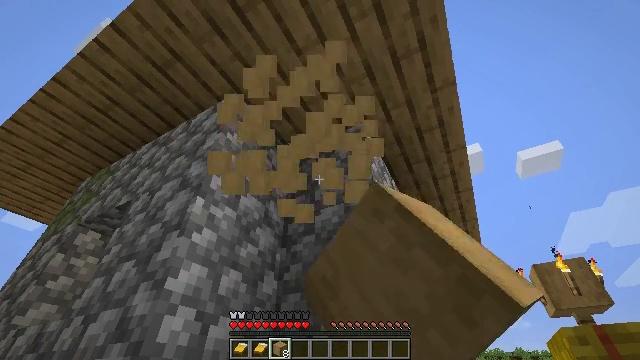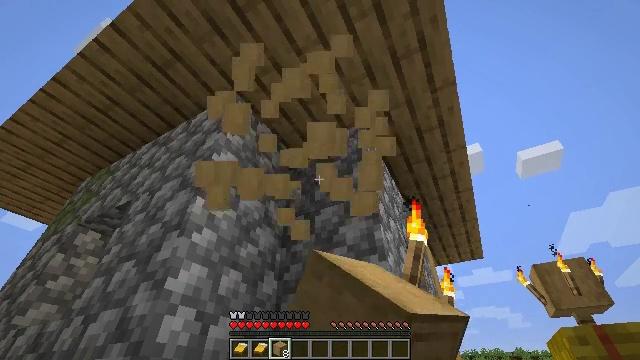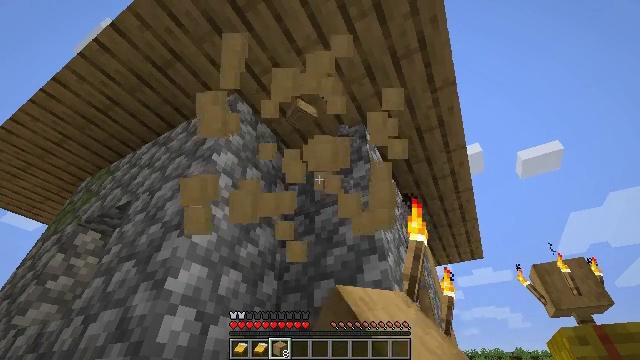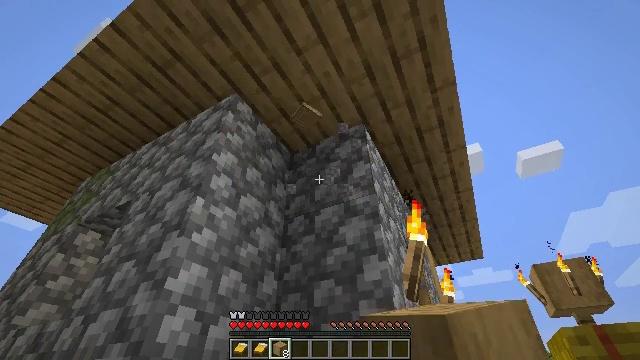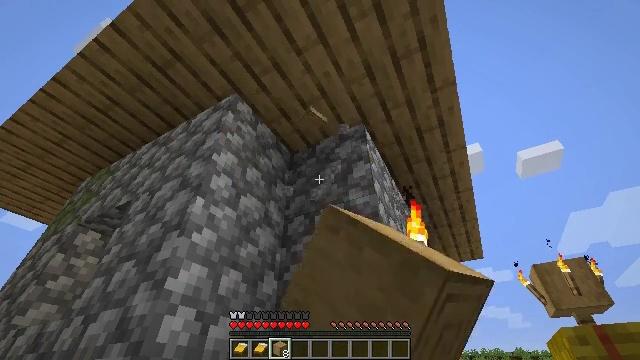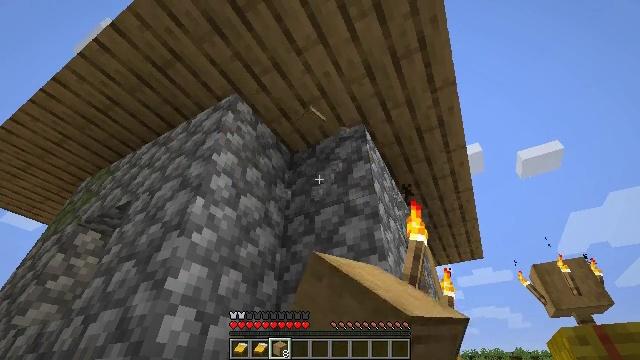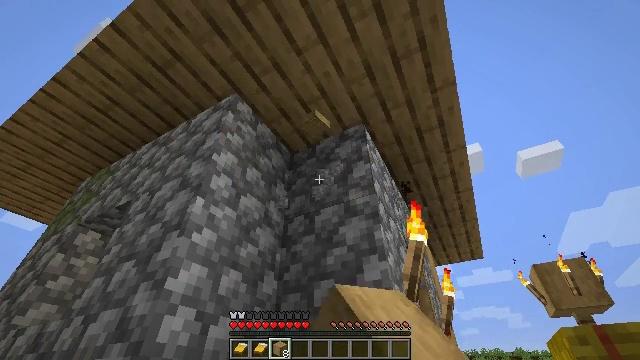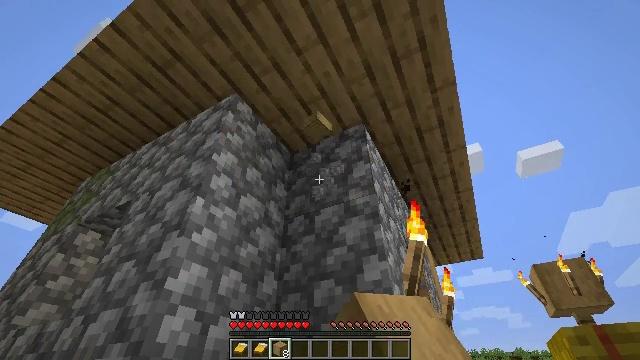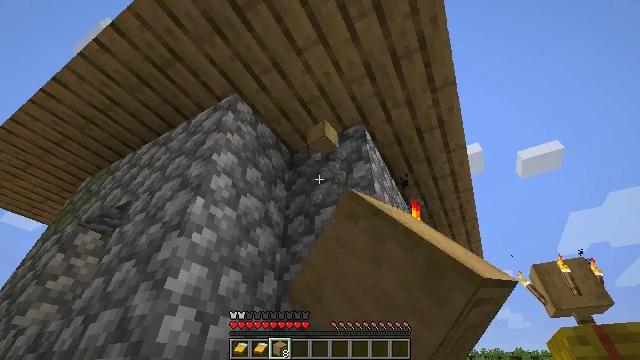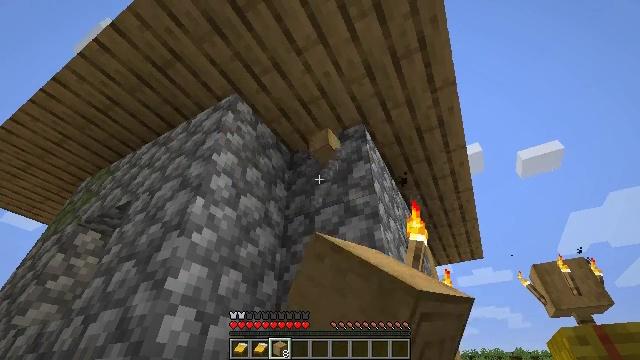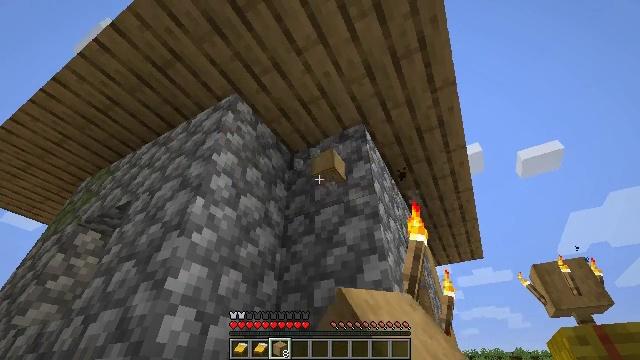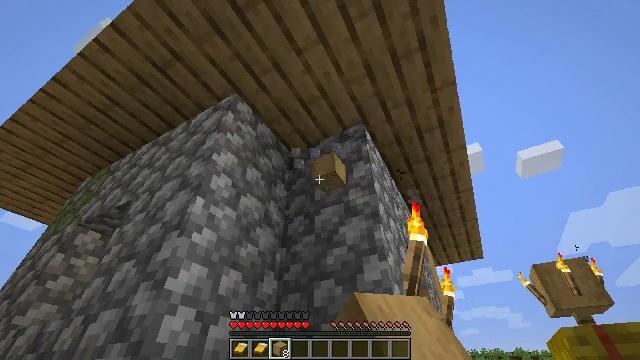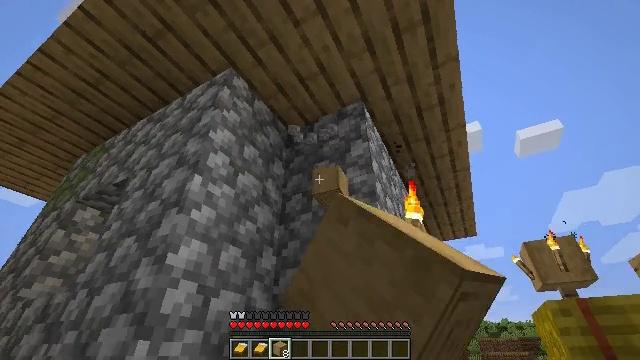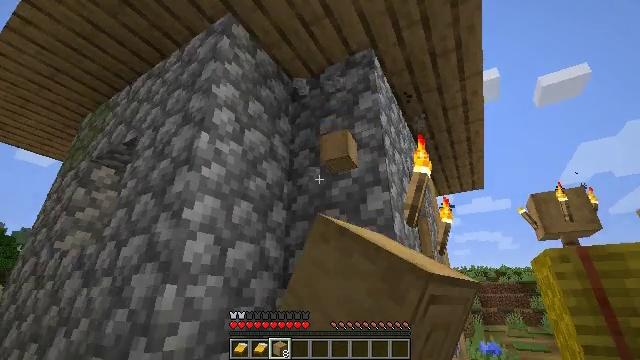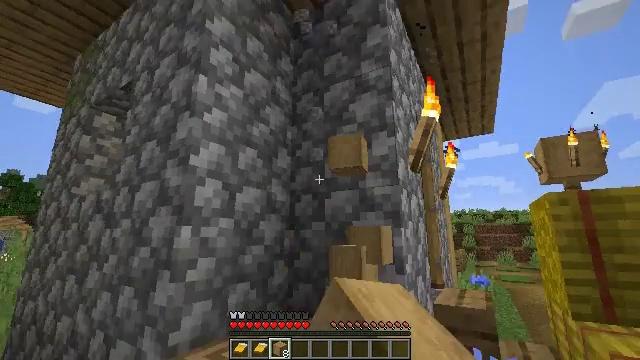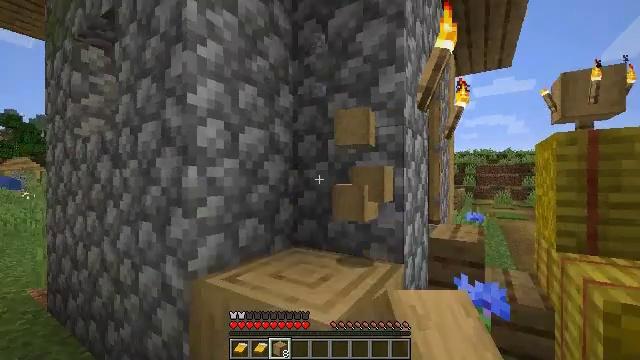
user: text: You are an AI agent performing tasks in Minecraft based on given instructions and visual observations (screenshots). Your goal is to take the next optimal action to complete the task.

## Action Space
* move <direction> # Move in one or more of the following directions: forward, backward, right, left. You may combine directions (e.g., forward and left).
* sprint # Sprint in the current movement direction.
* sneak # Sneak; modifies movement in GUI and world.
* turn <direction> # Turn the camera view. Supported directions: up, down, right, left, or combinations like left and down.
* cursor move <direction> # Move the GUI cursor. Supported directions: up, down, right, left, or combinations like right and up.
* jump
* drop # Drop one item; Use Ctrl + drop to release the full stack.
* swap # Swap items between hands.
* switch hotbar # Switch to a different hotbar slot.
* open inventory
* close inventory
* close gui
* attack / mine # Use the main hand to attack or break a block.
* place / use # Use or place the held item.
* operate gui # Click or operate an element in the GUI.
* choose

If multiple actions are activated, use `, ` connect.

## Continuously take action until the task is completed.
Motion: motion action
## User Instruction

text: Mine the stripped oak log.
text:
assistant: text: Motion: attack / mine
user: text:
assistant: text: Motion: attack / mine
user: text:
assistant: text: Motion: attack / mine
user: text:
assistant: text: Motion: attack / mine
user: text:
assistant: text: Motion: attack / mine
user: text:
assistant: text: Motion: attack / mine
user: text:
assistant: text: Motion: attack / mine
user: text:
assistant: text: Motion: attack / mine
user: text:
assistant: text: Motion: attack / mine
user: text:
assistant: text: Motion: attack / mine
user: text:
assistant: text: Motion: attack / mine
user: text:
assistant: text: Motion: turn down, attack / mine
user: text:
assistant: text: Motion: turn left and down, attack / mine
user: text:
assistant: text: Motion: turn left and down, attack / mine
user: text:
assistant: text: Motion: turn down, attack / mine
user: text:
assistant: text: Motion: turn down, attack / mine
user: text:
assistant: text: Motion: turn down, attack / mine
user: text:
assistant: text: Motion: turn down, attack / mine
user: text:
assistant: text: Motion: turn down, attack / mine
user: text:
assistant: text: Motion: attack / mine
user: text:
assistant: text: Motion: attack / mine
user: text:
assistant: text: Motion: attack / mine
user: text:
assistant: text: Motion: attack / mine
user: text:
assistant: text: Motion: attack / mine
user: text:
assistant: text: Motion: attack / mine
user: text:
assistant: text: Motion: attack / mine
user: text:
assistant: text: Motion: attack / mine
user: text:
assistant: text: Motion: attack / mine
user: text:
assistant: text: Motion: attack / mine
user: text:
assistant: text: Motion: attack / mine